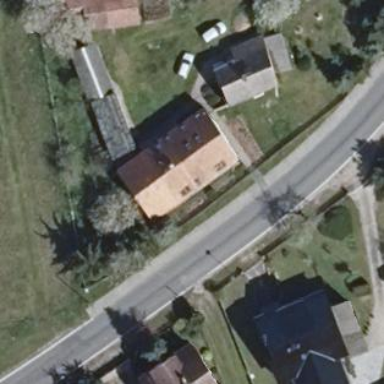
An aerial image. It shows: Gabled house with red roof. The roof is oriented along the house.